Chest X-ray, AP view. Patient: 65 years old, sex M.
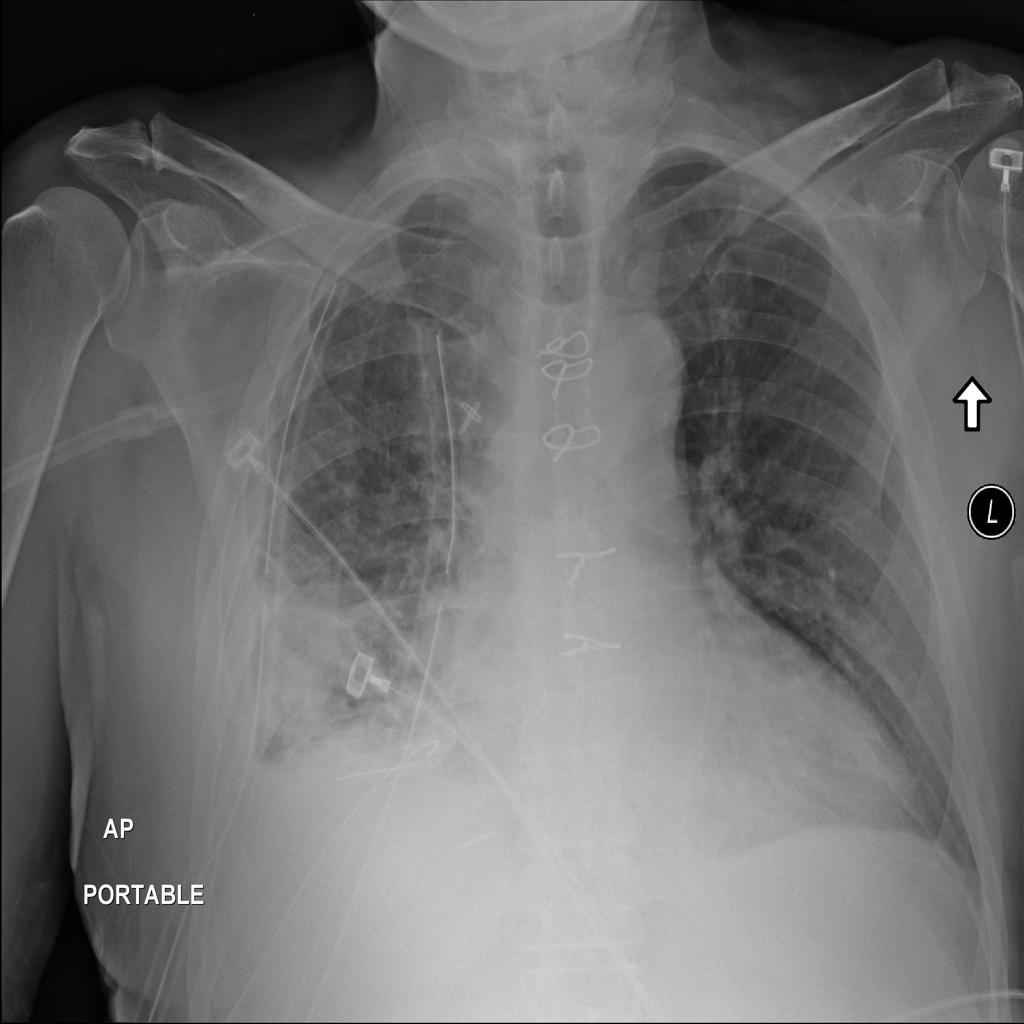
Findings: Effusion, Infiltration